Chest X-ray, PA view. Patient: 39 years old, sex M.
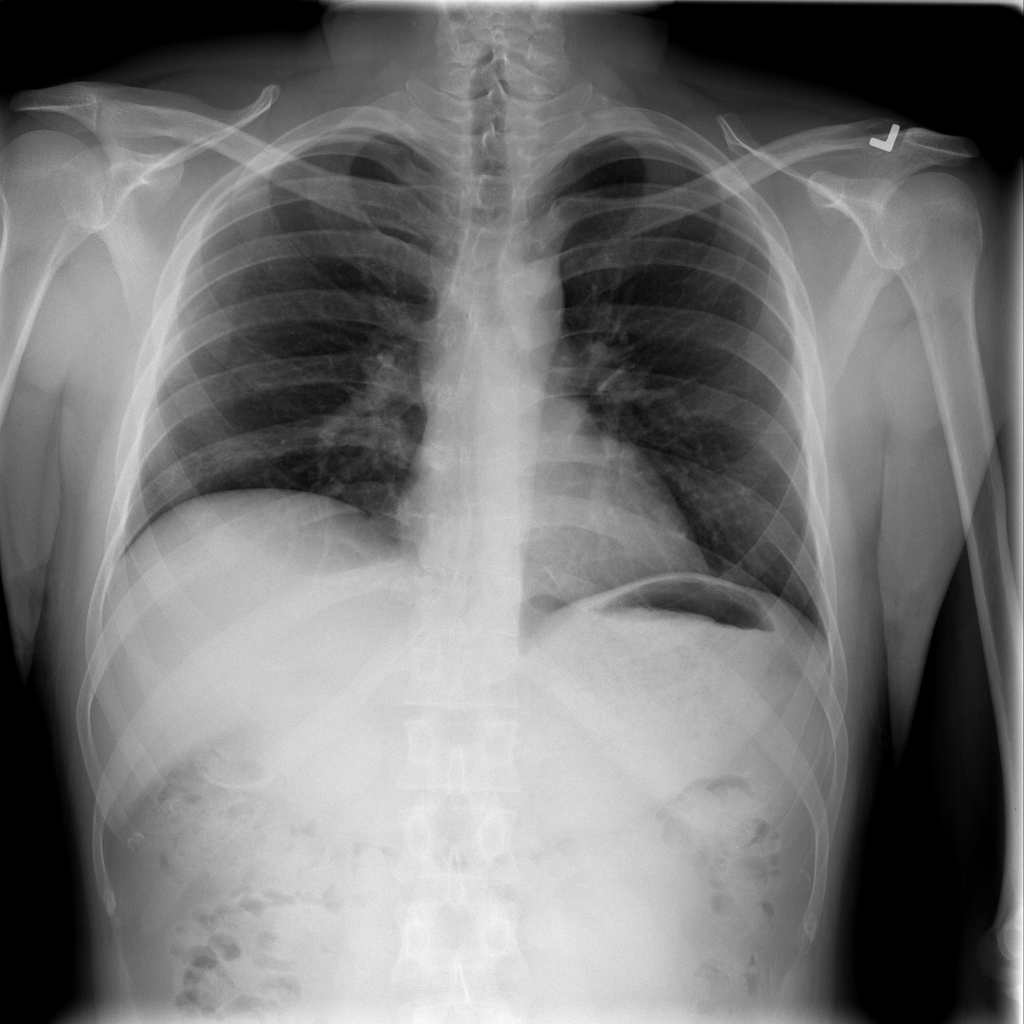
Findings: No Finding